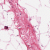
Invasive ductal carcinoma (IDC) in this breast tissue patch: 0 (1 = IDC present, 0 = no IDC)